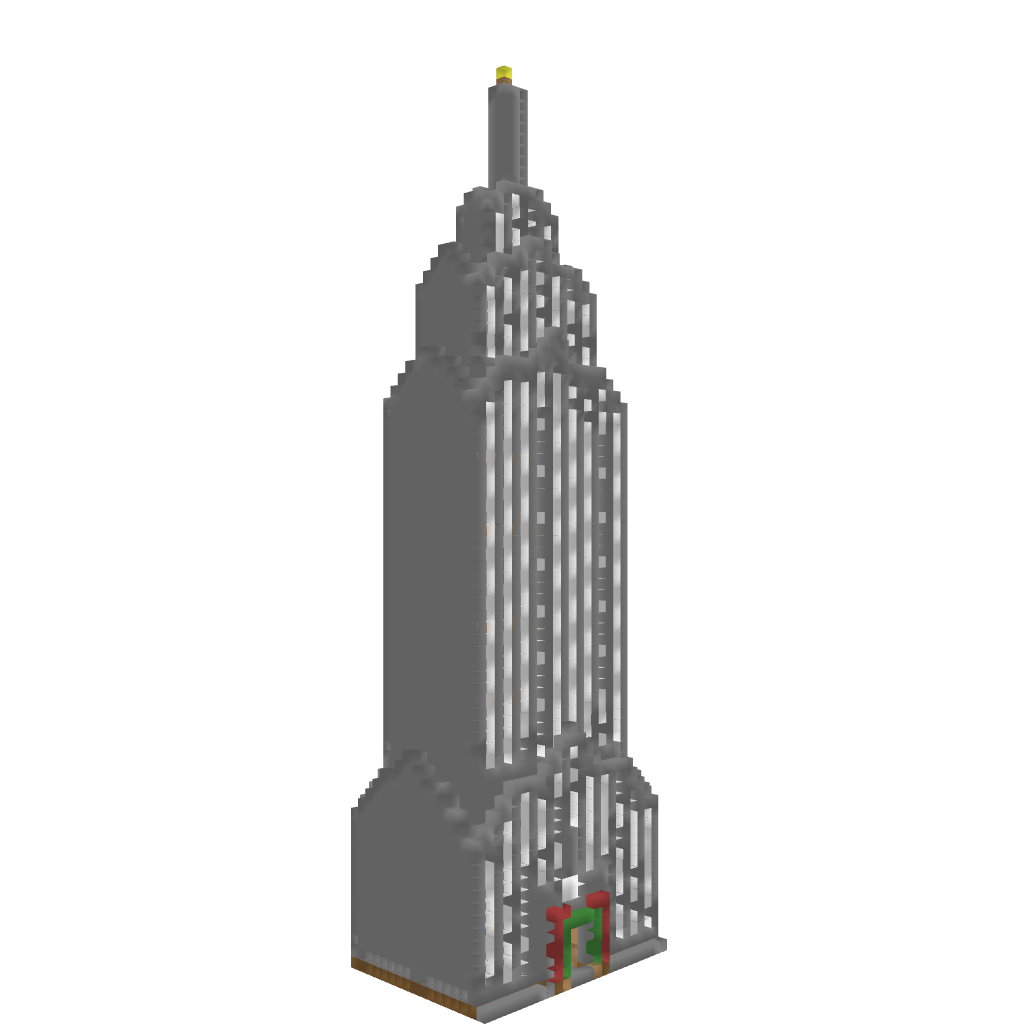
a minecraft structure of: Empire State Building *Medium* high quality